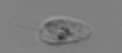
Label: Amoeba